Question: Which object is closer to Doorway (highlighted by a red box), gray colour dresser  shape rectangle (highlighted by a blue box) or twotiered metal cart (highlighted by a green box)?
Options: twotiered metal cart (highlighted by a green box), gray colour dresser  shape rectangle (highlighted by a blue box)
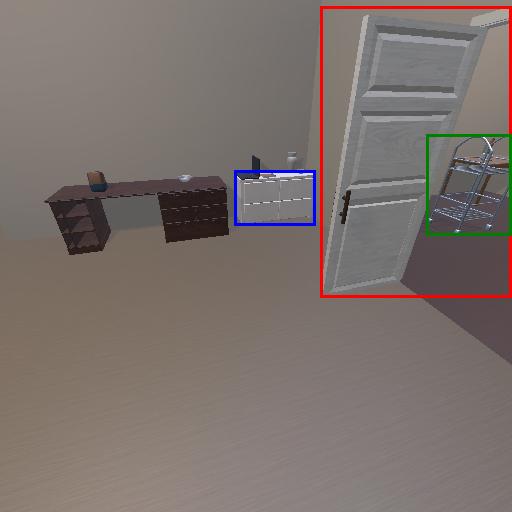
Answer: twotiered metal cart (highlighted by a green box)